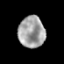
Tissue: prostate
Cell type: T cells
Senescence score: 0.2587
Nuclear area (px): 818
Mean DAPI intensity: 161.742